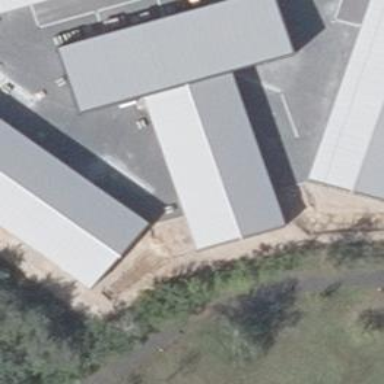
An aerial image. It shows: Warehouse.